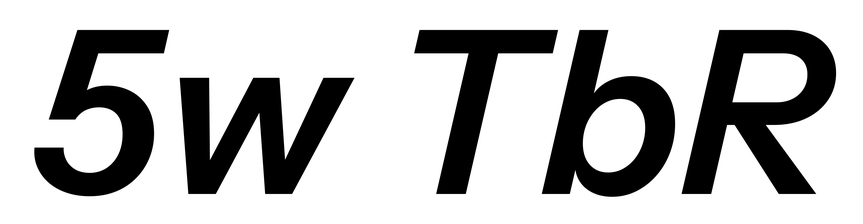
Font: InstrumentSans-Italic_SemiBold_Italic